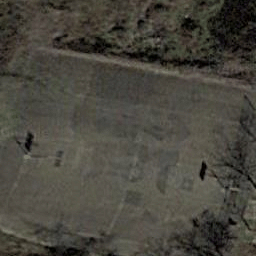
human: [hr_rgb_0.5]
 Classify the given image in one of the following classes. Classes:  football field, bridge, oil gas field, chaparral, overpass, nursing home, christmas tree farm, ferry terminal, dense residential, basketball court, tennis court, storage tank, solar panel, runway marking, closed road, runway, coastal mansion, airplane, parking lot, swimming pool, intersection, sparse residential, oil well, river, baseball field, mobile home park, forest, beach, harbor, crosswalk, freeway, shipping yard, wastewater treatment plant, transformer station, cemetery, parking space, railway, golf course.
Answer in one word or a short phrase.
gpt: basketball court